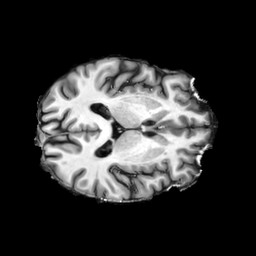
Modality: T1w
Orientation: axial
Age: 64
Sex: male
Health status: ill